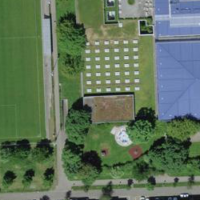
EUNIS habitat code: 53
Species observed at this site:
Primula veris
Tanacetum vulgare
Salvia pratensis